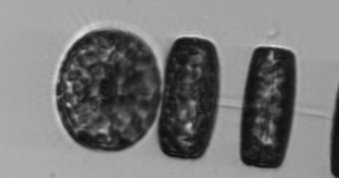
Label: Thalassiosira